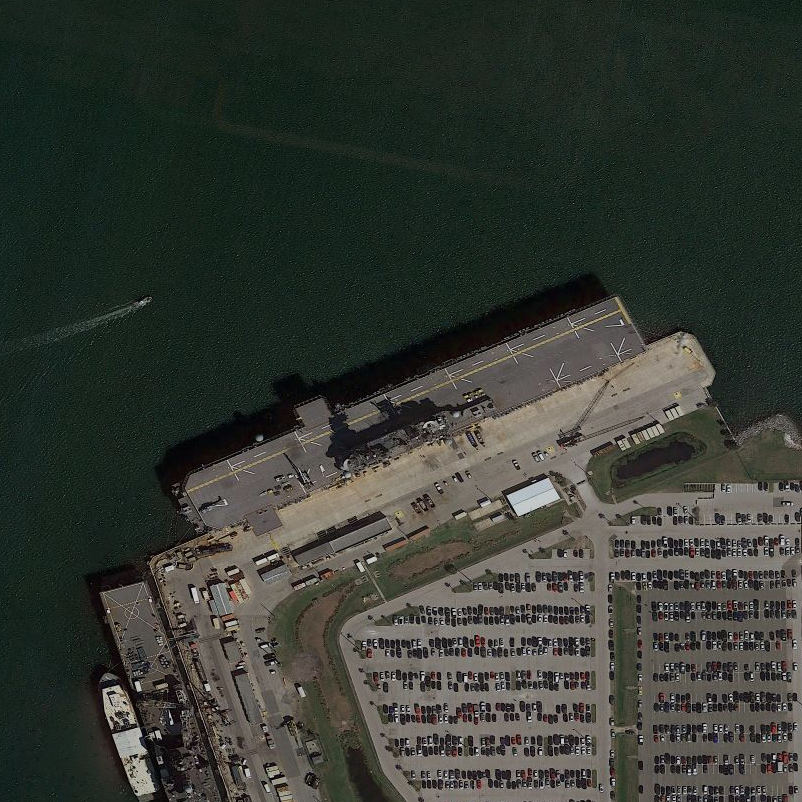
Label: assault